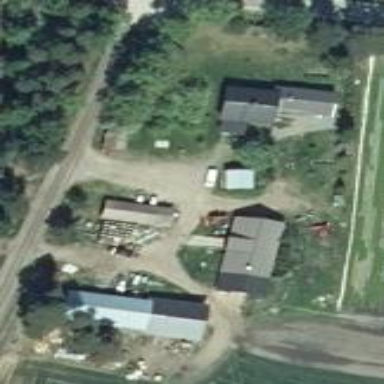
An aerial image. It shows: Farmyard in rural farm setting.